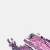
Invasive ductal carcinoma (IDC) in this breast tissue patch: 0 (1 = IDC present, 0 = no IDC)